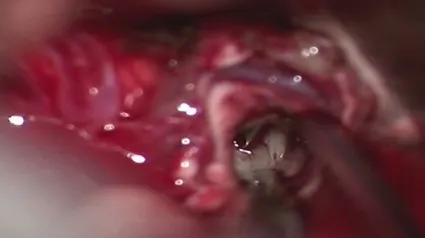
During the operation on October 16, 2019, gray white lesions were found.
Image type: medical_photograph (other_medical_photograph)